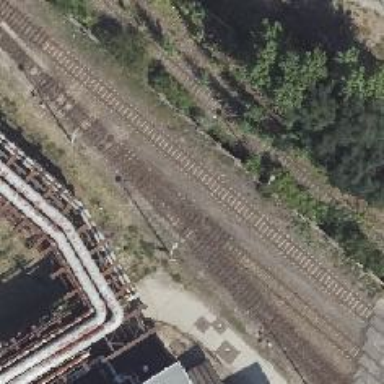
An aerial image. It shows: Railway switch.